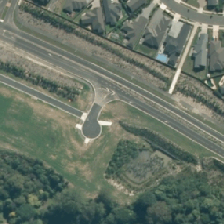
Land cover: urban_build_up